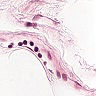
Metastatic tissue present: no